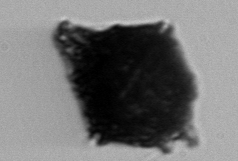
Label: Gonyaulax